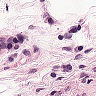
Metastatic tissue present: no